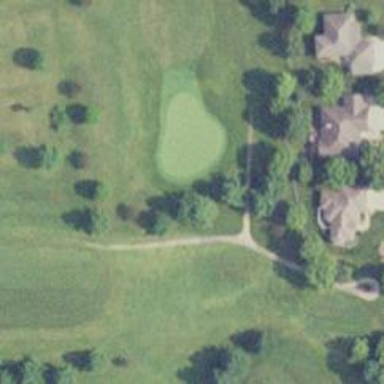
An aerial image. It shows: Golf hole.